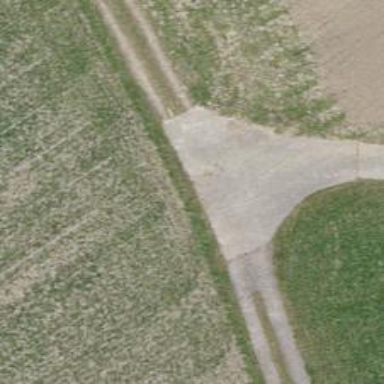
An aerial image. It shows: Track with grade1 tracktype.